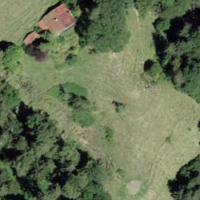
EUNIS habitat code: 41
Species observed at this site:
Cardamine pratensis